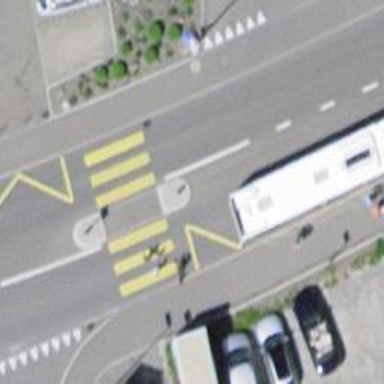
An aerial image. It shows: Primary highway with dedicated cycle lane on the left side and sidewalk.